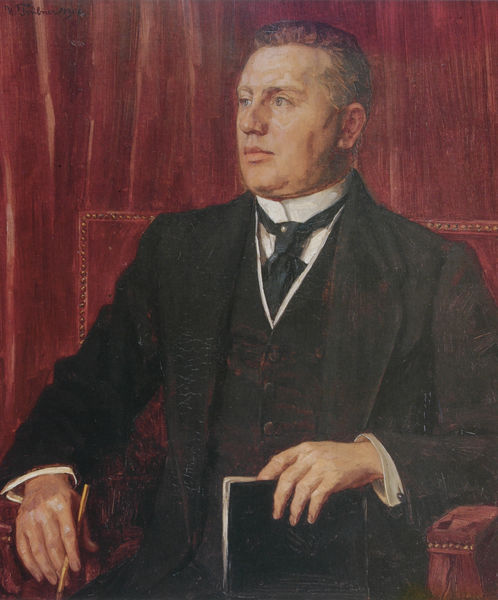
Titel: Karl Haberstock
Künstler: Heinrich Wilhelm Trübner
Standort: Augsburg
Institution: Städtische Kunstsammlungen
Schlagwörter: blau, gemälde, hand, mann, weiß, sitzen, braun, finger, frisur, haar, hintergrund, mund, nase, ohr, schwarz, stirn, stuhl, stützen, blick, rot, schleife, anzug, dix, gericht, hemd, jacke, arme, augen, falten, gesicht, kragen, samt, ärmel, bildnis, herr, hände, portrait, porträt, vorhang, haare, sessel, sitzend, stoff, adel, kinn, ohren, perle, vornehm, wangen, armlehne, lehne, farbe, schattierungen, pause, schemel, thron, krawatte, ernst, streng, knöpfe, fein, jacket, neue sachlichkeit, weste, hoch, offen, buch, denken, künstler, bleistift, manschette, manschetten, proträt, stehkragen, stift, heft, halbportrait, schlips, halbprofil, büchlein, fernweh, zigarillo, halbporträt, smoking, richtung, aulehen, banker, bordeau, brustsück, diy, dreiteiler, fabrikant, fernblick, ledersessel, mappe, notizbuch, plastron, skeptisch, unternehmer, schreiber, purpur, jaket, lipen, anzug schwarz, krawattennadel, mann#